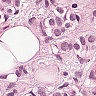
Metastatic tissue present: yes